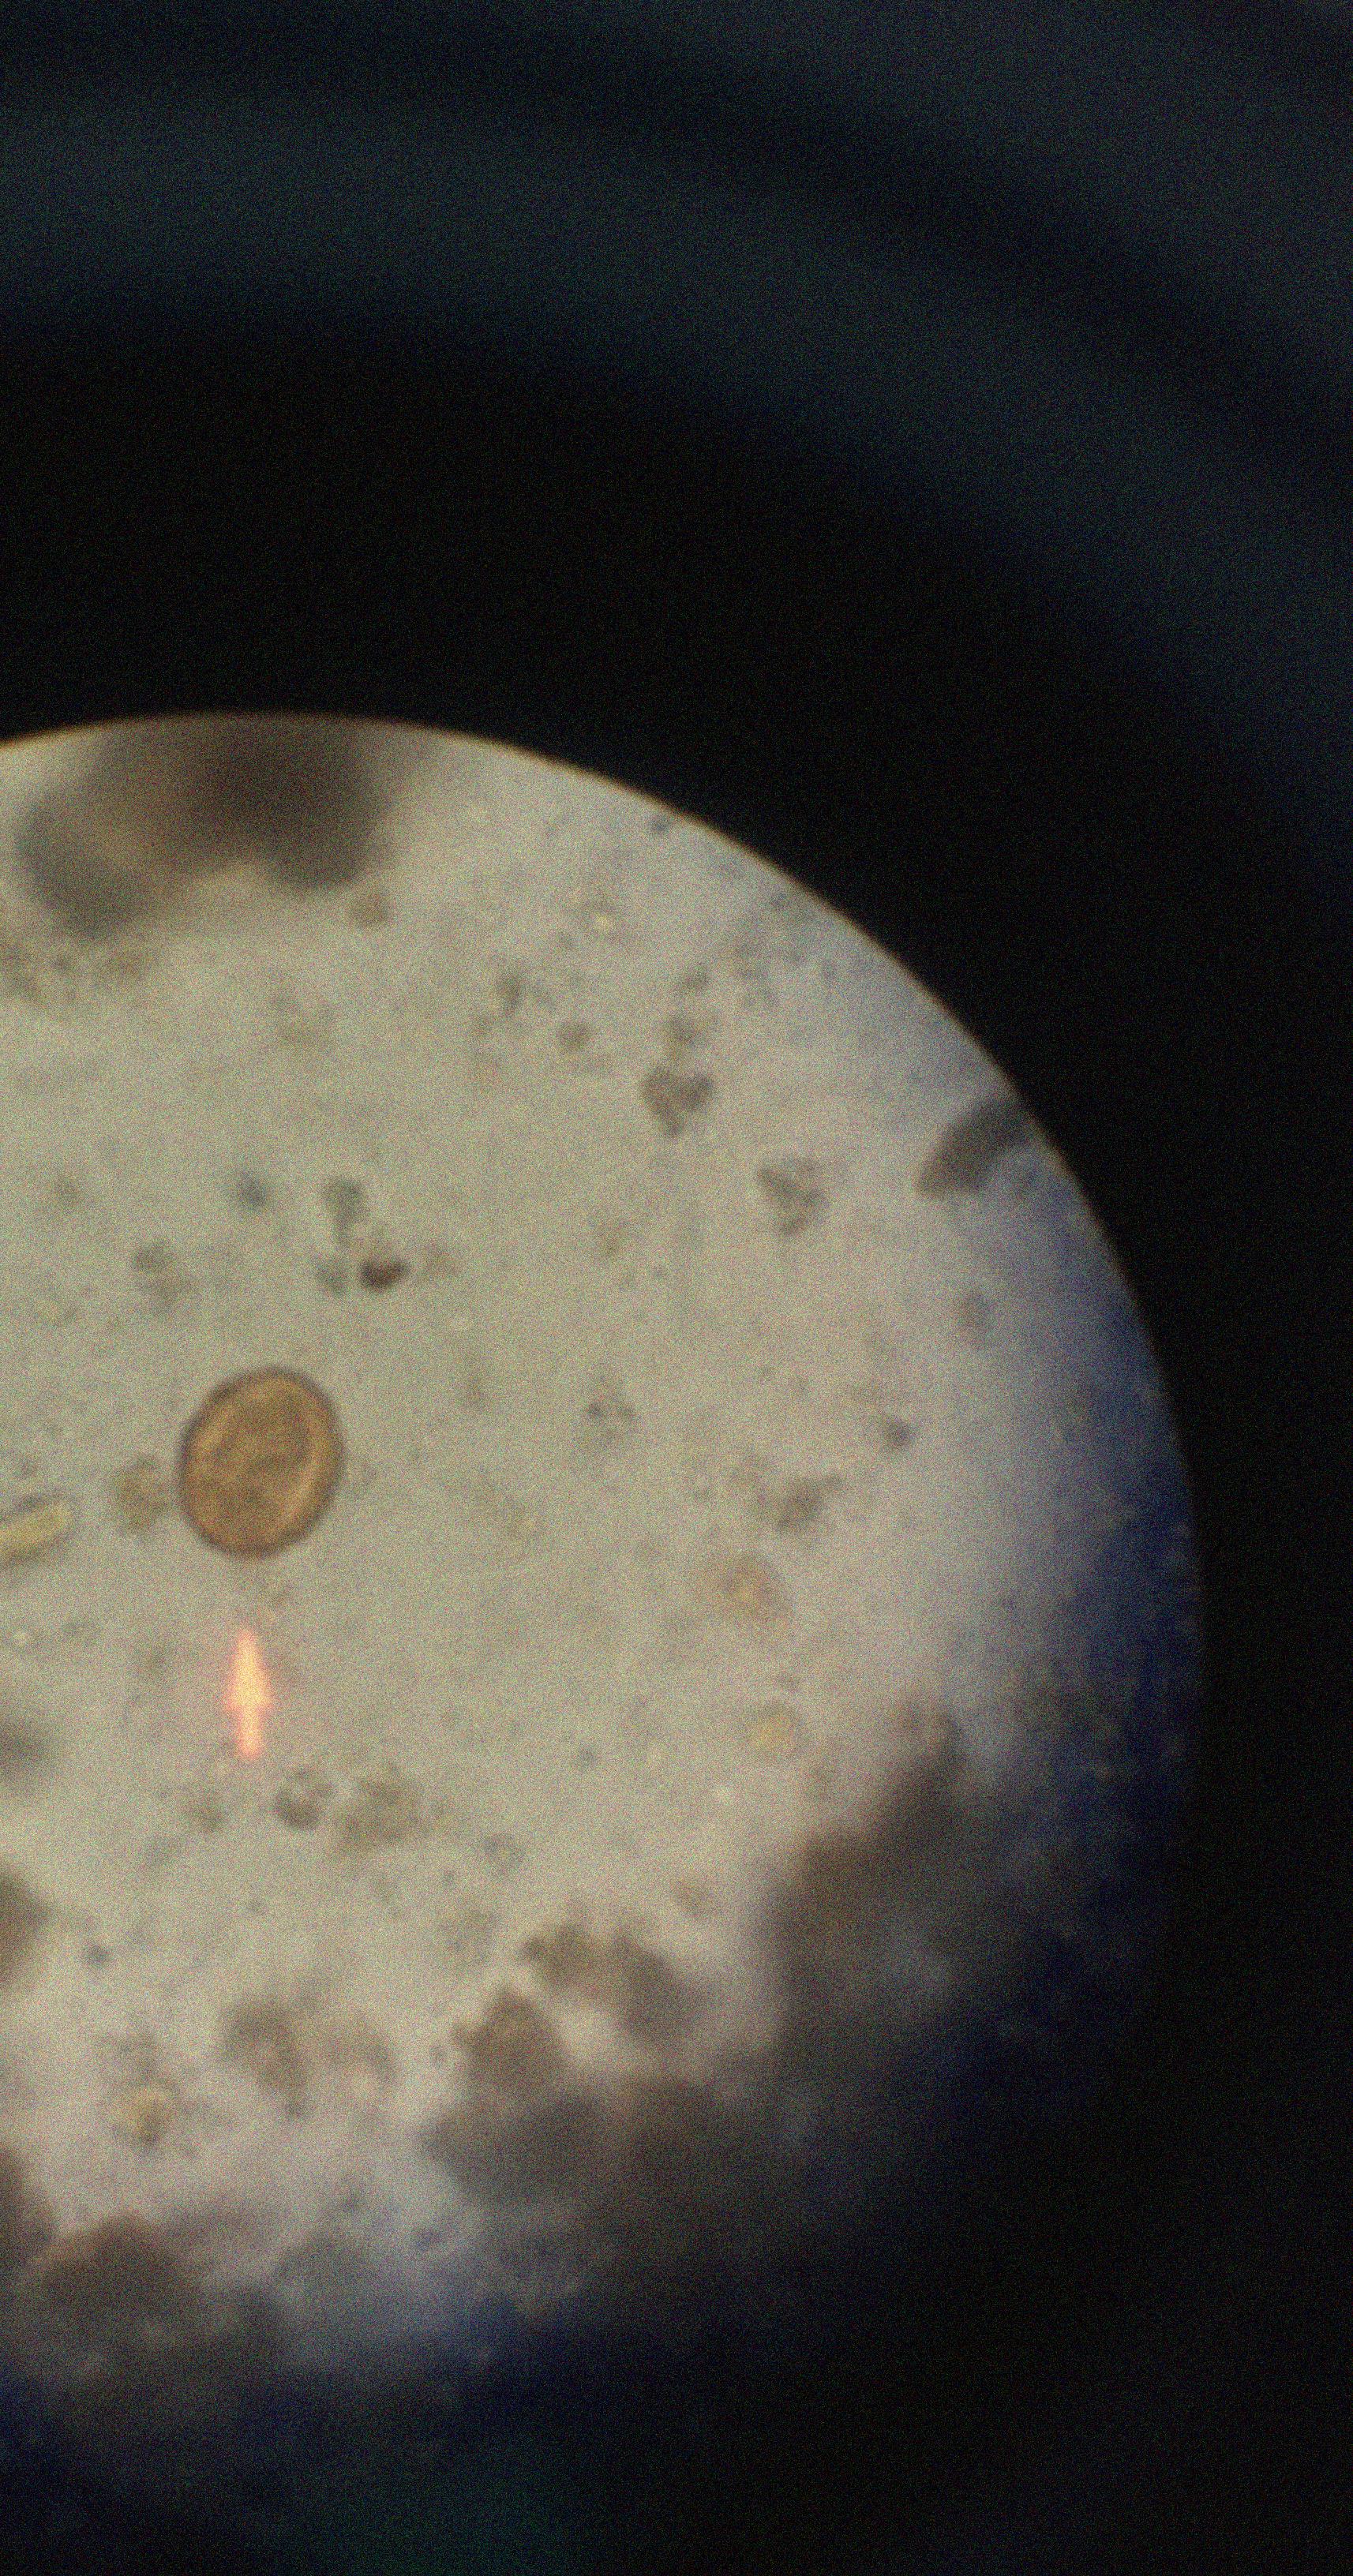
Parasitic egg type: Ascaris lumbricoides